Question: In C# trying to do an Except between two lists of strings. There are some diff's, see the image below. At idx 2 and 19 note these are not the same. yet the List.Except method is only returning the last difference.
I call it like this: 'var x = expList.Except(actList);'
Returns 1 item in the result: "site".
I expect 2 items: 4001, "site"
Anyone have any ideas as to what's going on here?
Thanks!

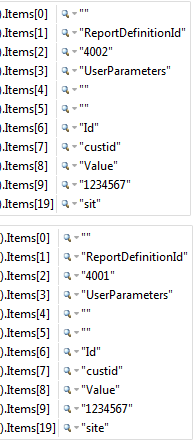
Answer: As Alexei Levenkov mentioned, 'Enumerable.Except' is not a "symmetric difference".
Consider:
'''
new HashSet<string>(expList).SymmetricExceptWith(actList);
'''